Field crop: maize
Growth stage: 2
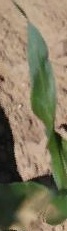
Species: maize